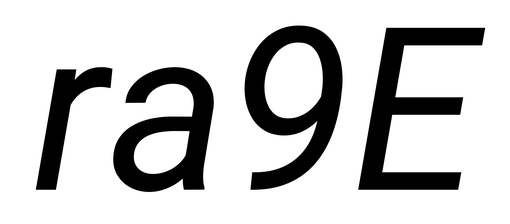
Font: Roboto-Italic_Italic